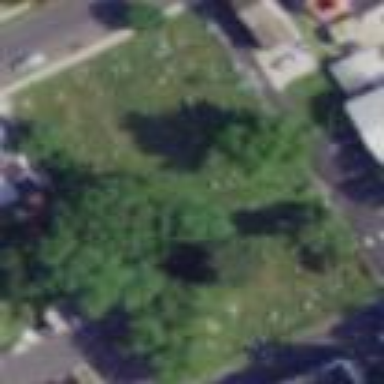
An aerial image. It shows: Grave yard.